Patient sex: M
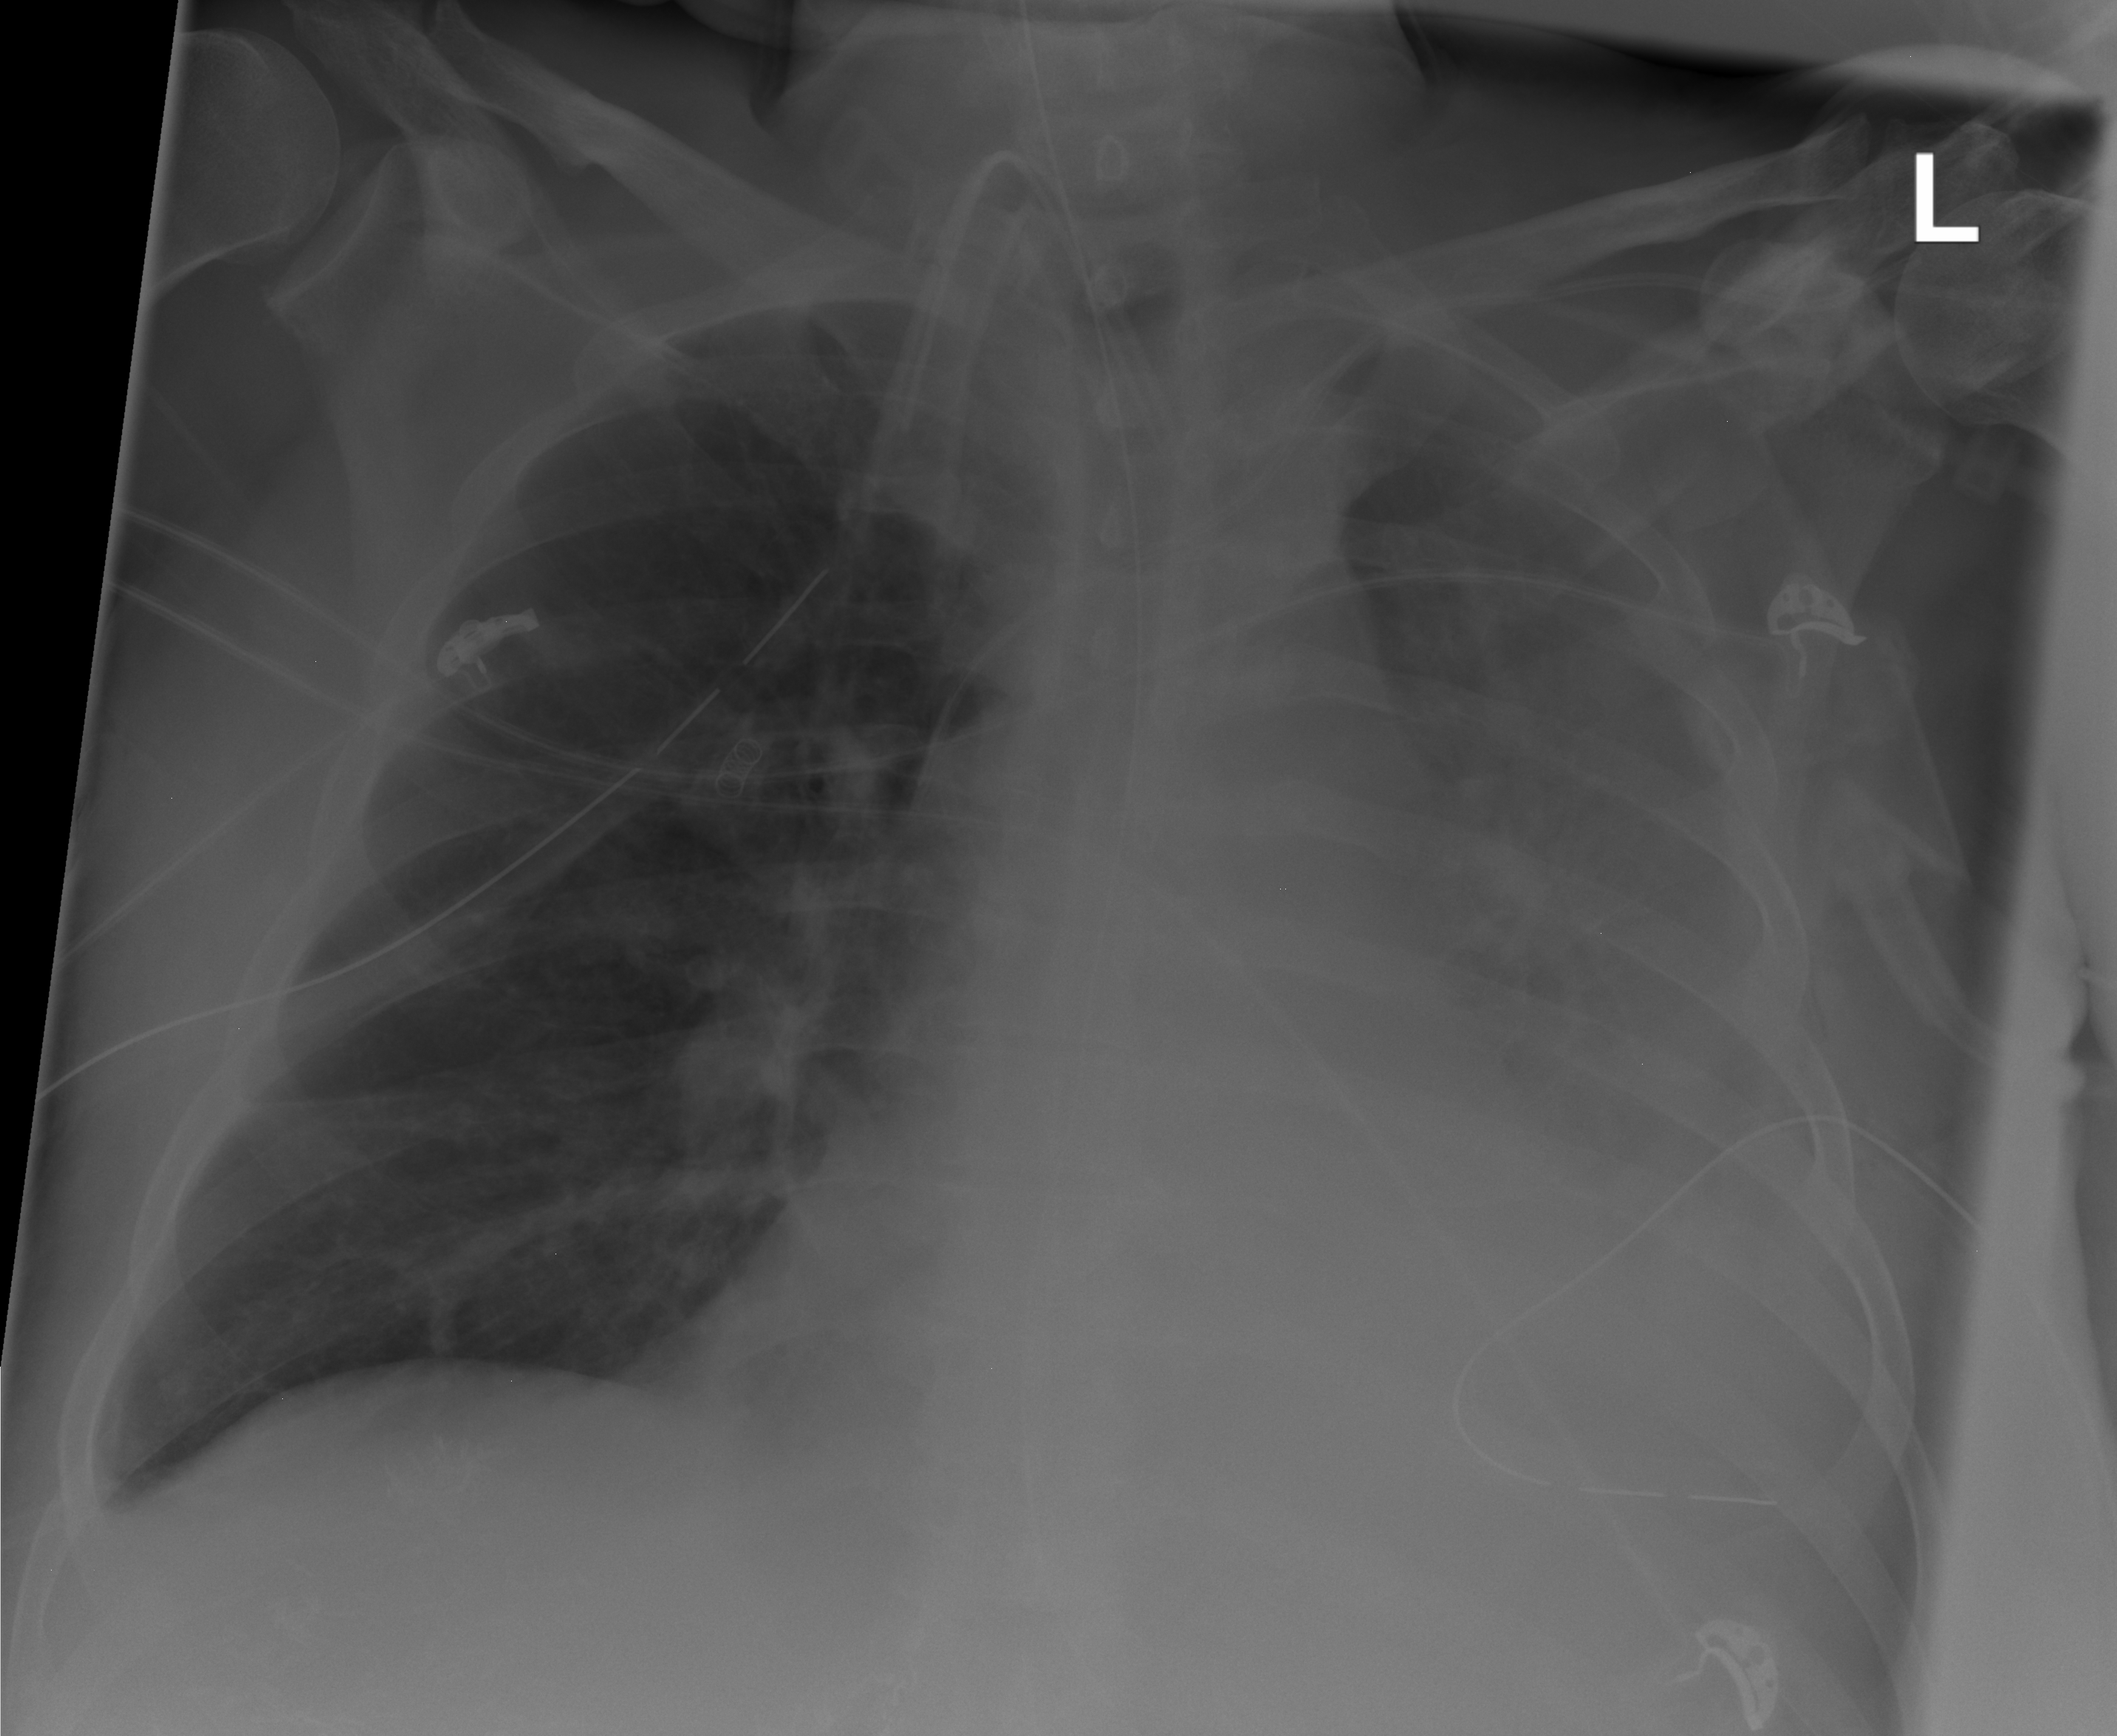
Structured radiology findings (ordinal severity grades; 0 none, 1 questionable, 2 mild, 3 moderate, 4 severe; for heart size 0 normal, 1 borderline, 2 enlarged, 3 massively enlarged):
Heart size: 1
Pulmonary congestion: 0
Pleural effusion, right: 0
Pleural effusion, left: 3
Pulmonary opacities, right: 0
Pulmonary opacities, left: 2
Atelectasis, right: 0
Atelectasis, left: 3